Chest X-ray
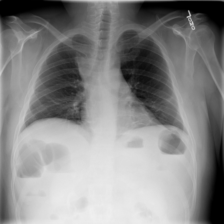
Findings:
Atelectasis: positive
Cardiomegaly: negative
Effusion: negative
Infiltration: negative
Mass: positive
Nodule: negative
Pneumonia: negative
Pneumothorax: negative
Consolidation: negative
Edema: negative
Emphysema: negative
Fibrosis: negative
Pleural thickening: negative
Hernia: negative